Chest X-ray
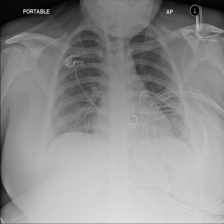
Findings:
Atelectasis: negative
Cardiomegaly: negative
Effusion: negative
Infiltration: negative
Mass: negative
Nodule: negative
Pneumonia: negative
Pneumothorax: negative
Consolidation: negative
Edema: negative
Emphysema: negative
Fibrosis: negative
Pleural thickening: negative
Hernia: negative